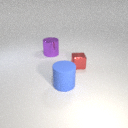
small red metal cube behind large blue rubber cylinder